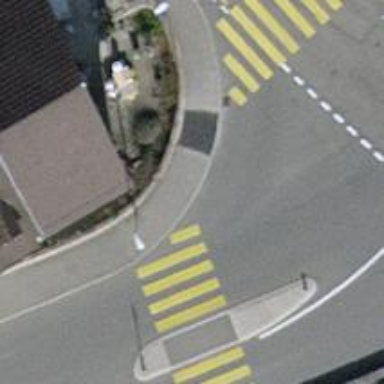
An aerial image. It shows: Kerb serving as barrier.